Field crop: maize
Growth stage: 2
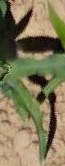
Species: maize